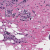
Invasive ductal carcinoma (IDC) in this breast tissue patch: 0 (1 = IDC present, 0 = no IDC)